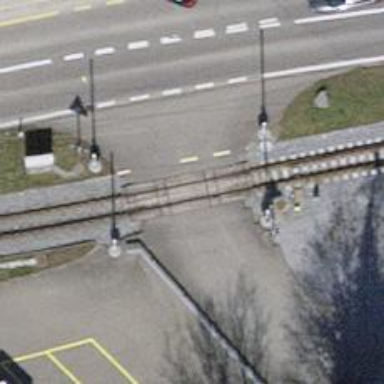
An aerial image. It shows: Level crossing along the railway.